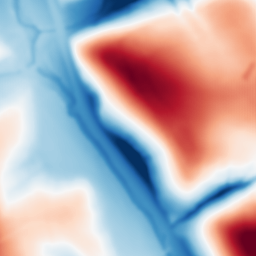
Category: multiscale
Decomposition family: dog
Decomposition parameters: sigma_low: 2
sigma_high: 50
Upsampling method: fft_zeropad
Upsampling parameters: scale: 2
Upsampling scale: 2